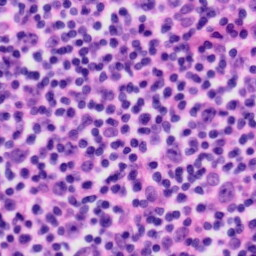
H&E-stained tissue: Tonsil